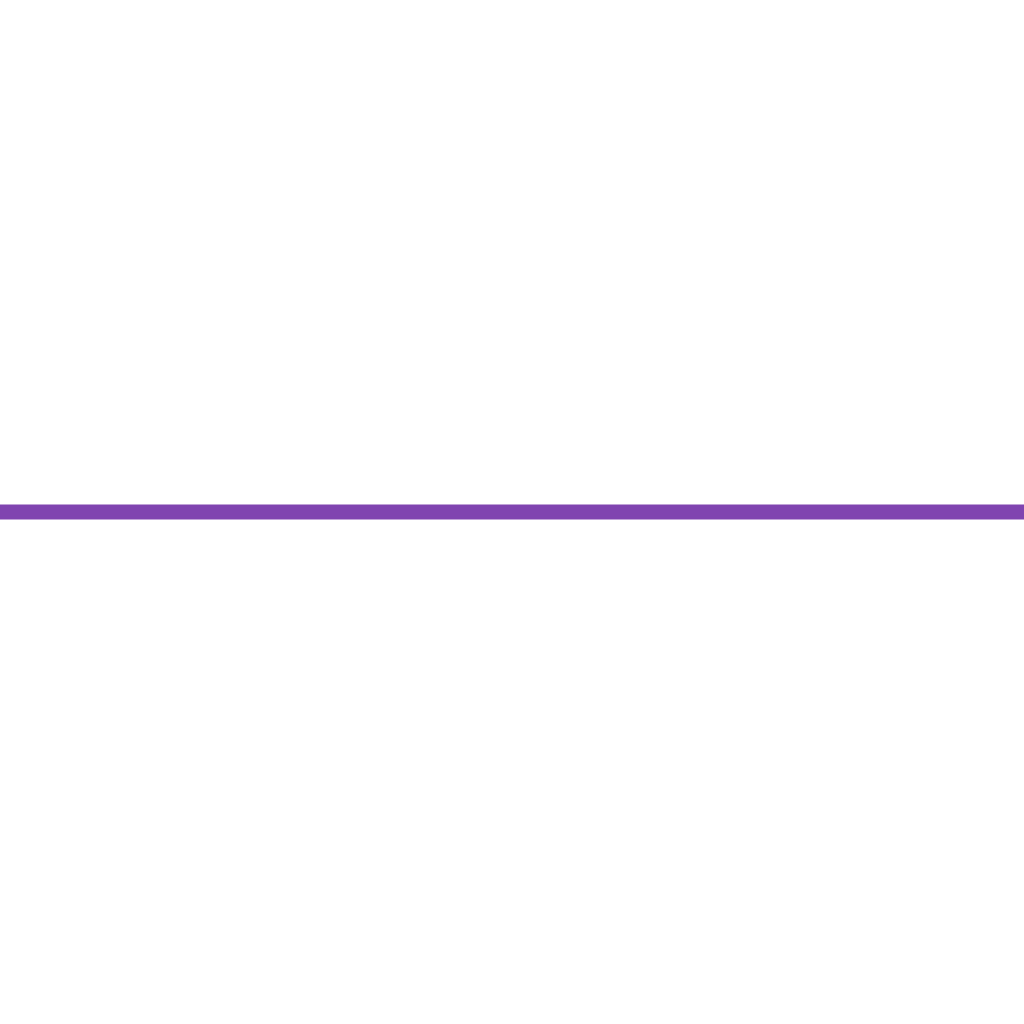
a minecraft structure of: Runaway bad low quality